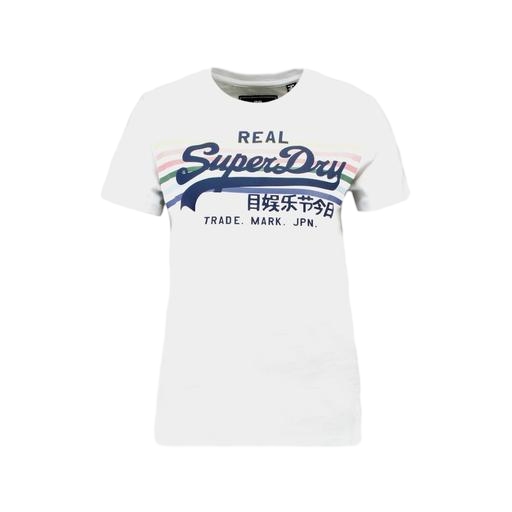
graphic tee, white graphic t-shirt, graphic t, white background